Question: I am creating histogram with
'''
pylab.hist(data,weights,histtype='step',normed=False,bins=150,cumulative=True)
'''
getting (there are other plots, which are irrelevant now) the violet line

Why is the histogram dropping to zero at the end again? Cumulative functions should be in general non-decreasing. Is there a way to work around this, be it bug or feature?
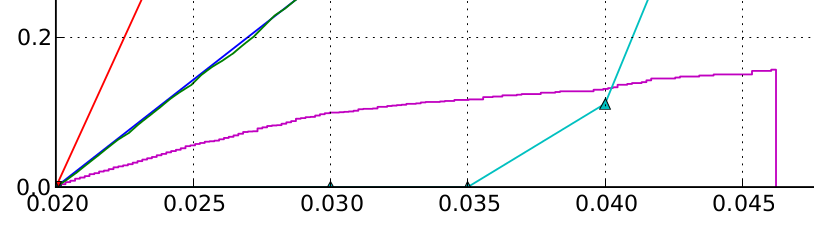
Answer: This is default behaviour. Think of it as an outline of the histogram as a bar chart. As for a quick workaround, not that I am aware of. A solution would be to calculate the histogram on your own: <URL>